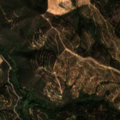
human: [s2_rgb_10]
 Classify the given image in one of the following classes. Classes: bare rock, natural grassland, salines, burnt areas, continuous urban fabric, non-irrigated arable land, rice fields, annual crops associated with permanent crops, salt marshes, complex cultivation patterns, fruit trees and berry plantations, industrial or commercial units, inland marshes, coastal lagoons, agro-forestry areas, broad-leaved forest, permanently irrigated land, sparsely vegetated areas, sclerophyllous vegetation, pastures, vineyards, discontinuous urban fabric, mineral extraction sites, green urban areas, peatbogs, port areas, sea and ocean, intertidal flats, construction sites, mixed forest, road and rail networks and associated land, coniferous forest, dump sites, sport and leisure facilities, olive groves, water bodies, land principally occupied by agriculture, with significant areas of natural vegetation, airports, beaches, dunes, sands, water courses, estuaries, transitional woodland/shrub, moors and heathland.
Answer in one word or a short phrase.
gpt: broad-leaved forest, sclerophyllous vegetation, transitional woodland/shrub